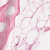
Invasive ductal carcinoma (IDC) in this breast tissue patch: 0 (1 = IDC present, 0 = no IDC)